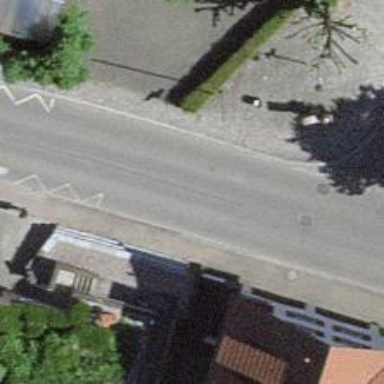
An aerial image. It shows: Bus stop with designated public transport stop position.